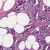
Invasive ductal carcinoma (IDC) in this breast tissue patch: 1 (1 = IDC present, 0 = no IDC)